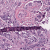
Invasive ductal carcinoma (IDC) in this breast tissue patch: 1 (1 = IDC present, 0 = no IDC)